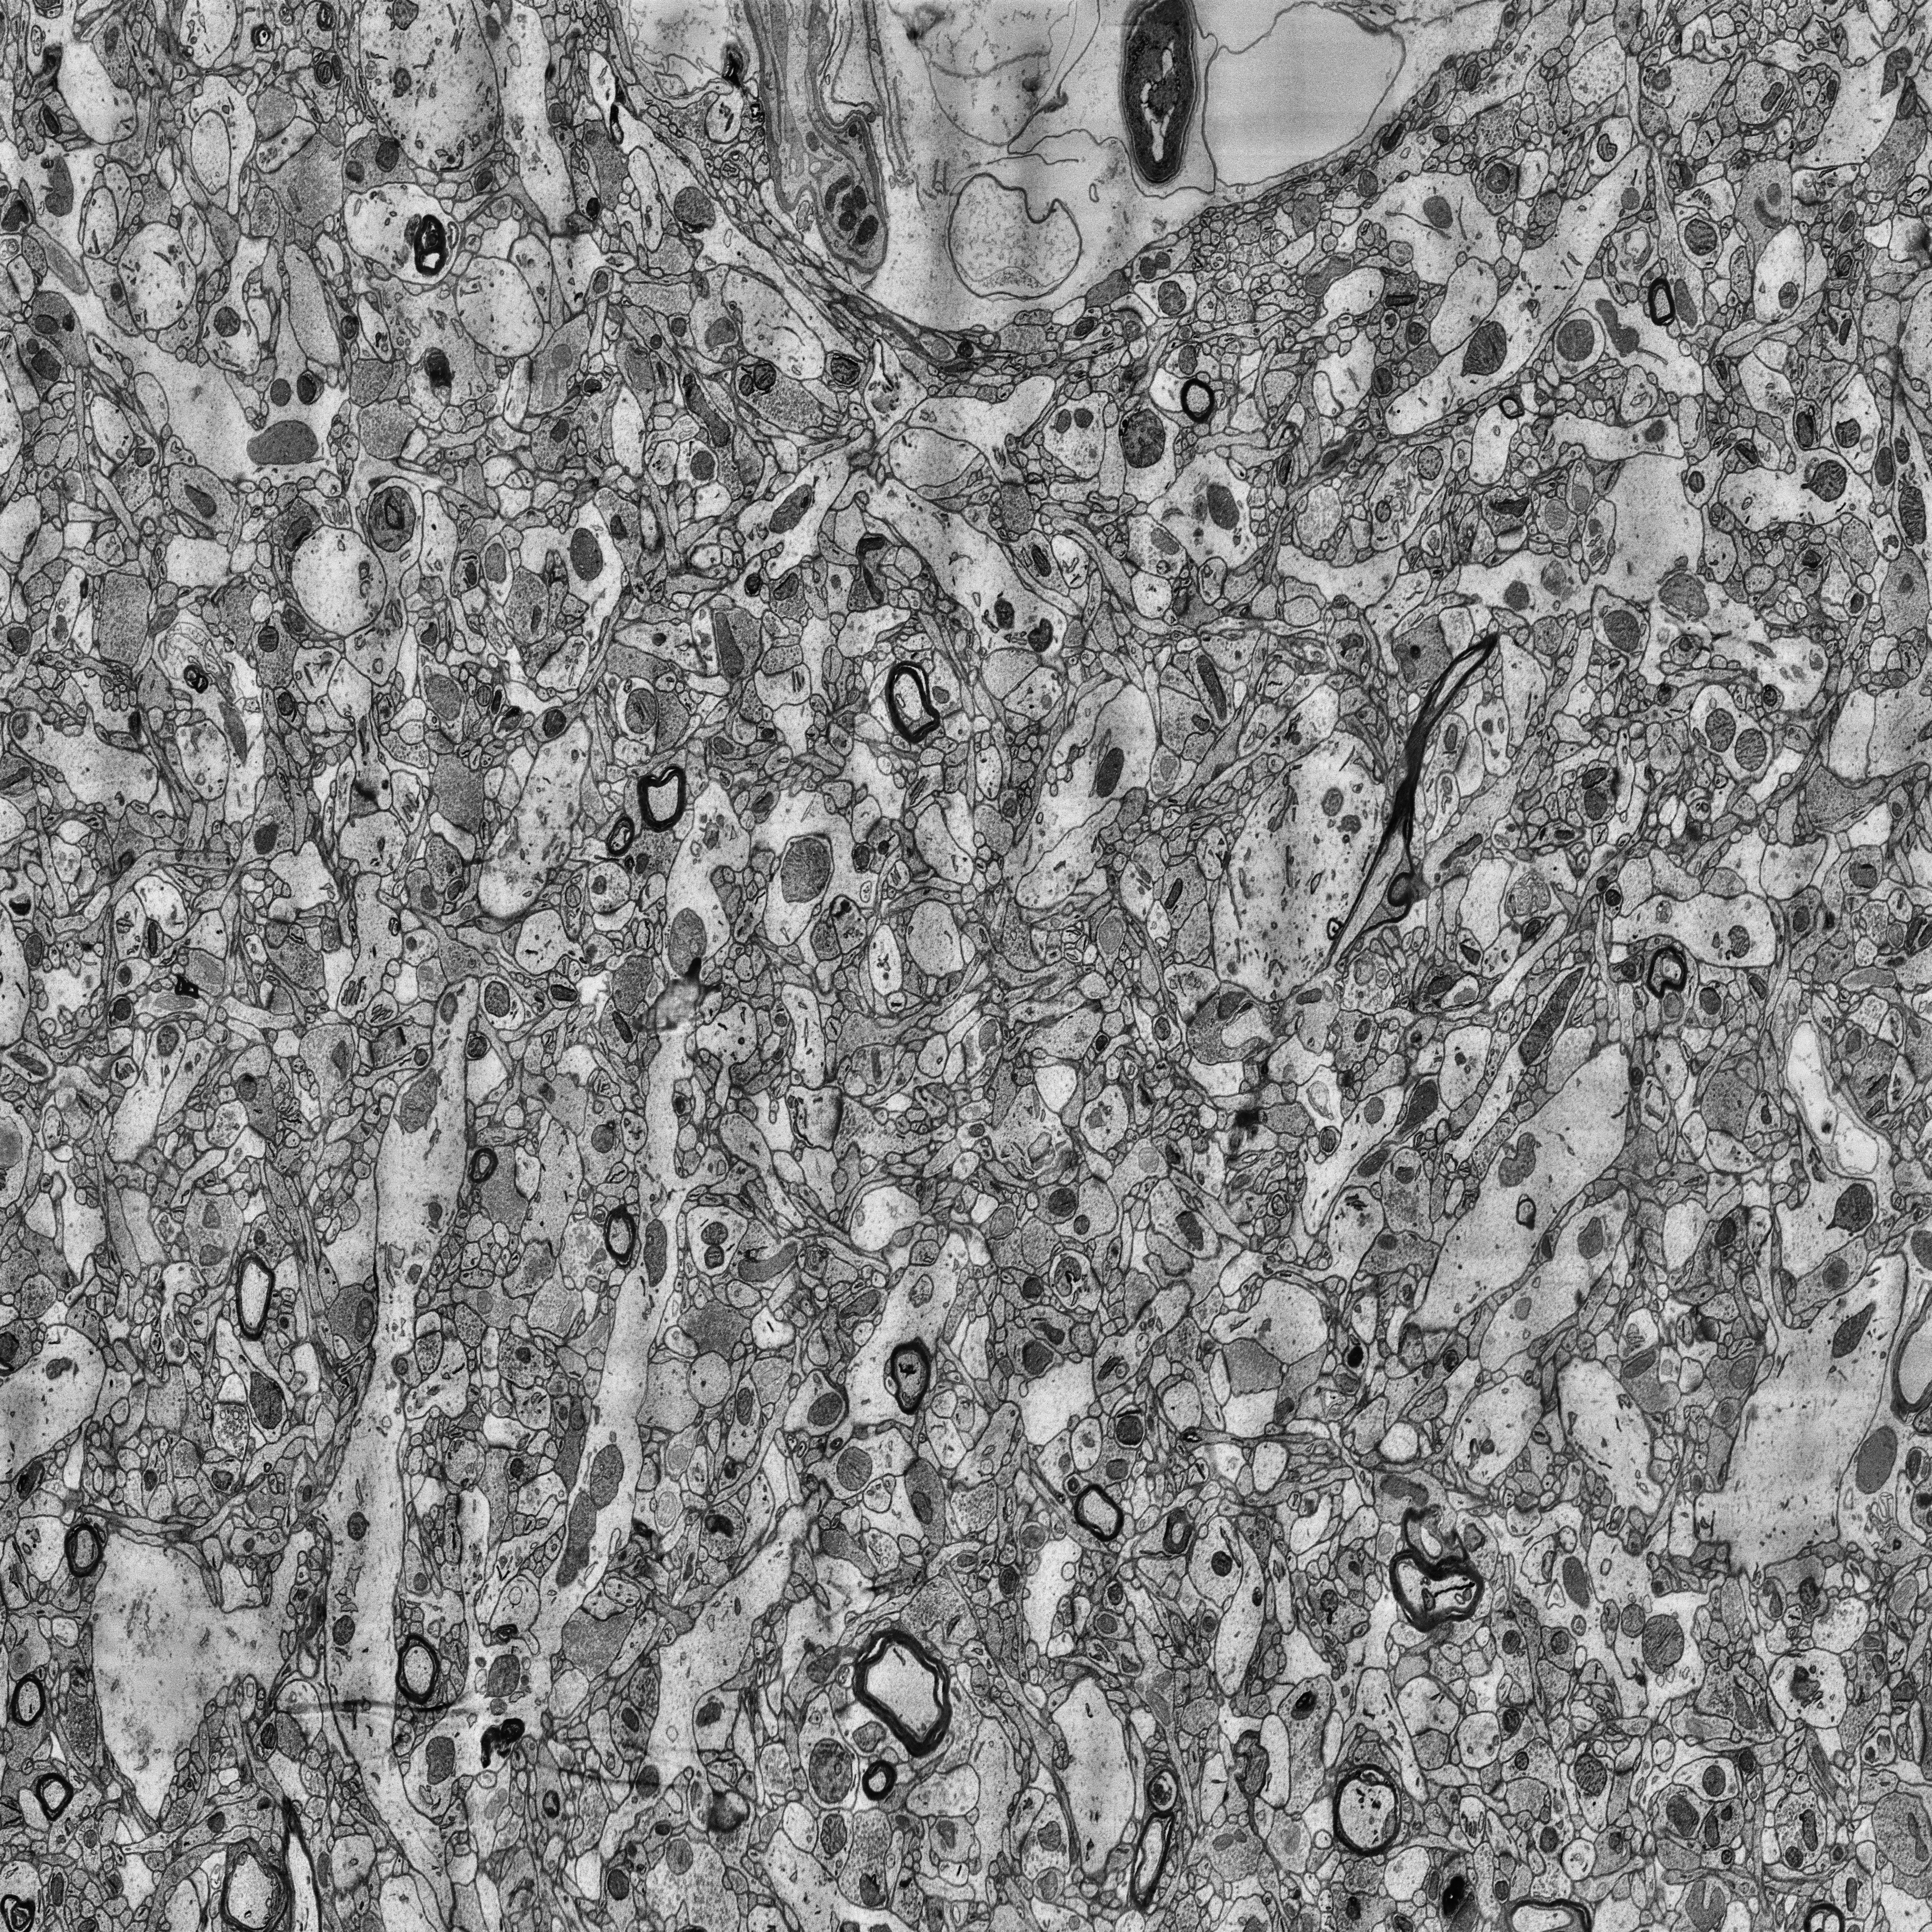
Electron microscopy slice of human cortex tissue
Slice depth (z): 63
Mitochondria instances in slice: 498